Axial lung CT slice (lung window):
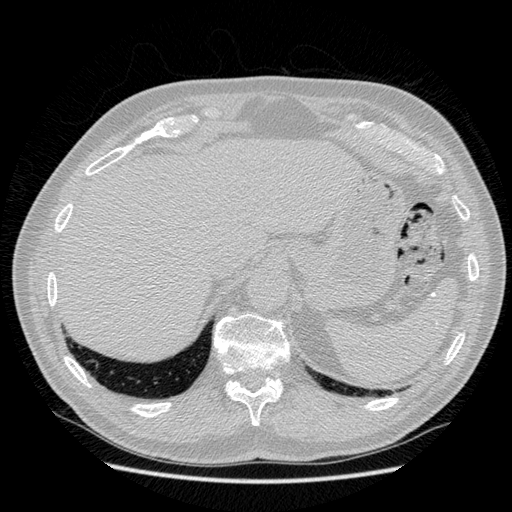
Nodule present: no